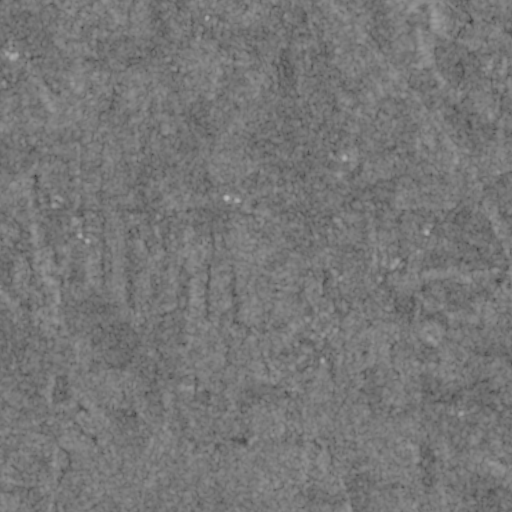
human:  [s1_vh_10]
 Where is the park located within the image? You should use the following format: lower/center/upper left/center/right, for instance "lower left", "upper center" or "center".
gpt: The park is located in the center right of the image.
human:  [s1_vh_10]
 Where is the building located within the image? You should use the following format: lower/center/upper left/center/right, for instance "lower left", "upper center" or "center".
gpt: The building is located in the center of the image.
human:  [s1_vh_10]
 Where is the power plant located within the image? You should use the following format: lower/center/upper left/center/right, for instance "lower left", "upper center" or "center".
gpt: There is no power plant in the image.

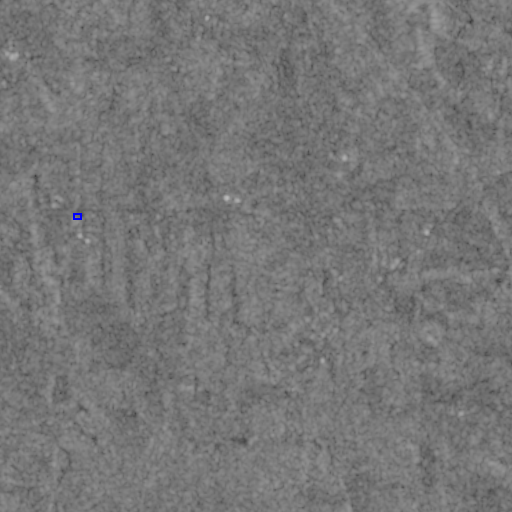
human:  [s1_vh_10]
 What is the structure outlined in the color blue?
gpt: The structure outlined in blue is a building.
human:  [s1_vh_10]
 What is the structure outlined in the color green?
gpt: There is no green outline.